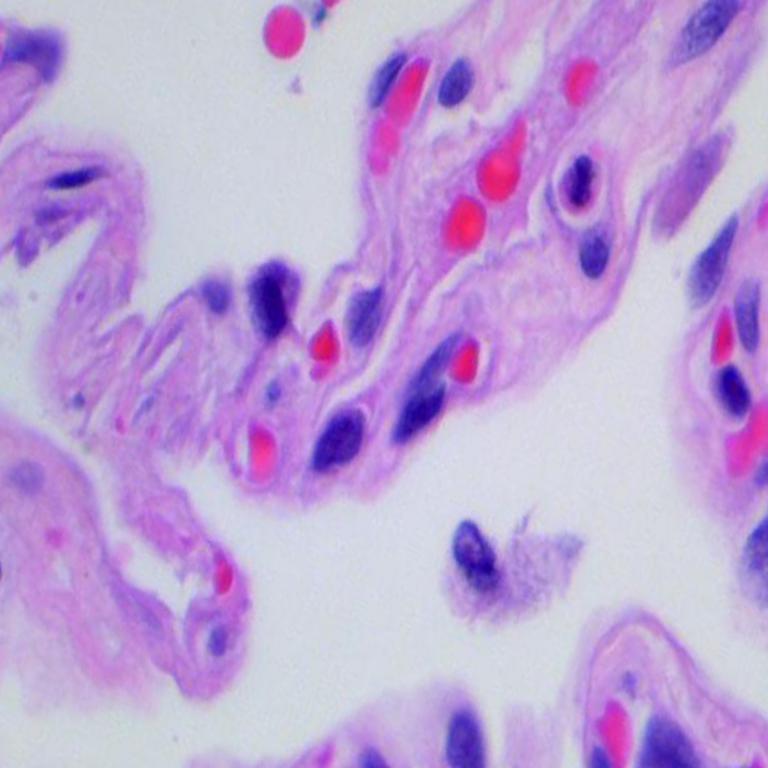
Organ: lung
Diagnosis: benign